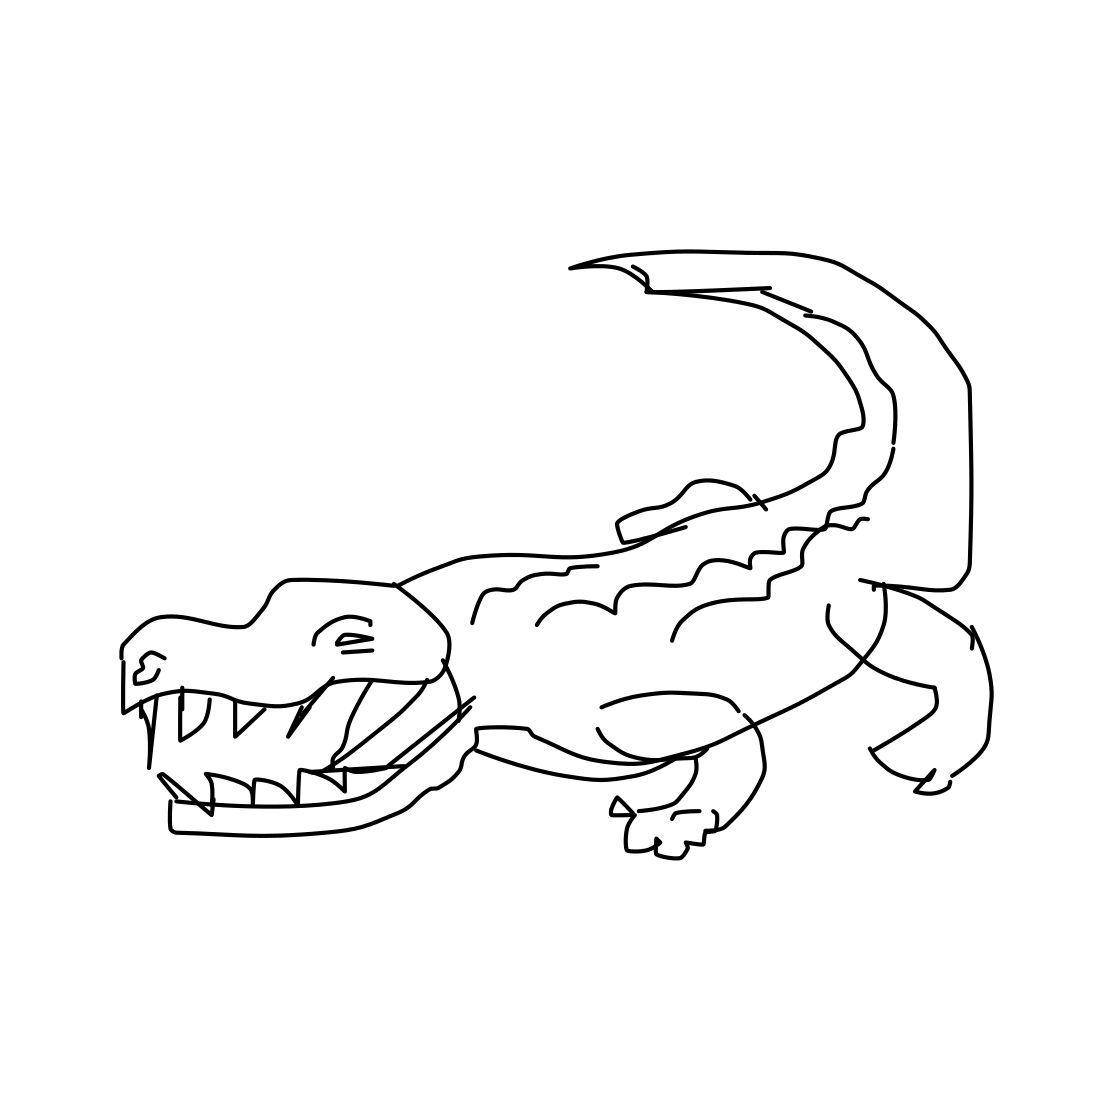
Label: crocodile